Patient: sex M, age 61
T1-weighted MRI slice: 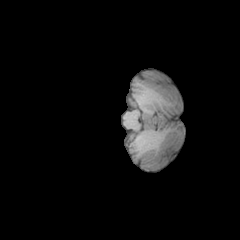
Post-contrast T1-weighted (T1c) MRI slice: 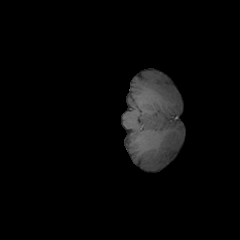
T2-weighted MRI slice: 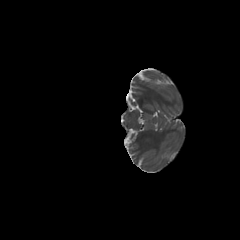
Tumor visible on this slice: no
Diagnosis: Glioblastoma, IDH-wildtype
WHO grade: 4